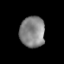
Tissue: lung
Cell type: Epithelial cells
Senescence score: 0.2238
Nuclear area (px): 756
Mean DAPI intensity: 133.585